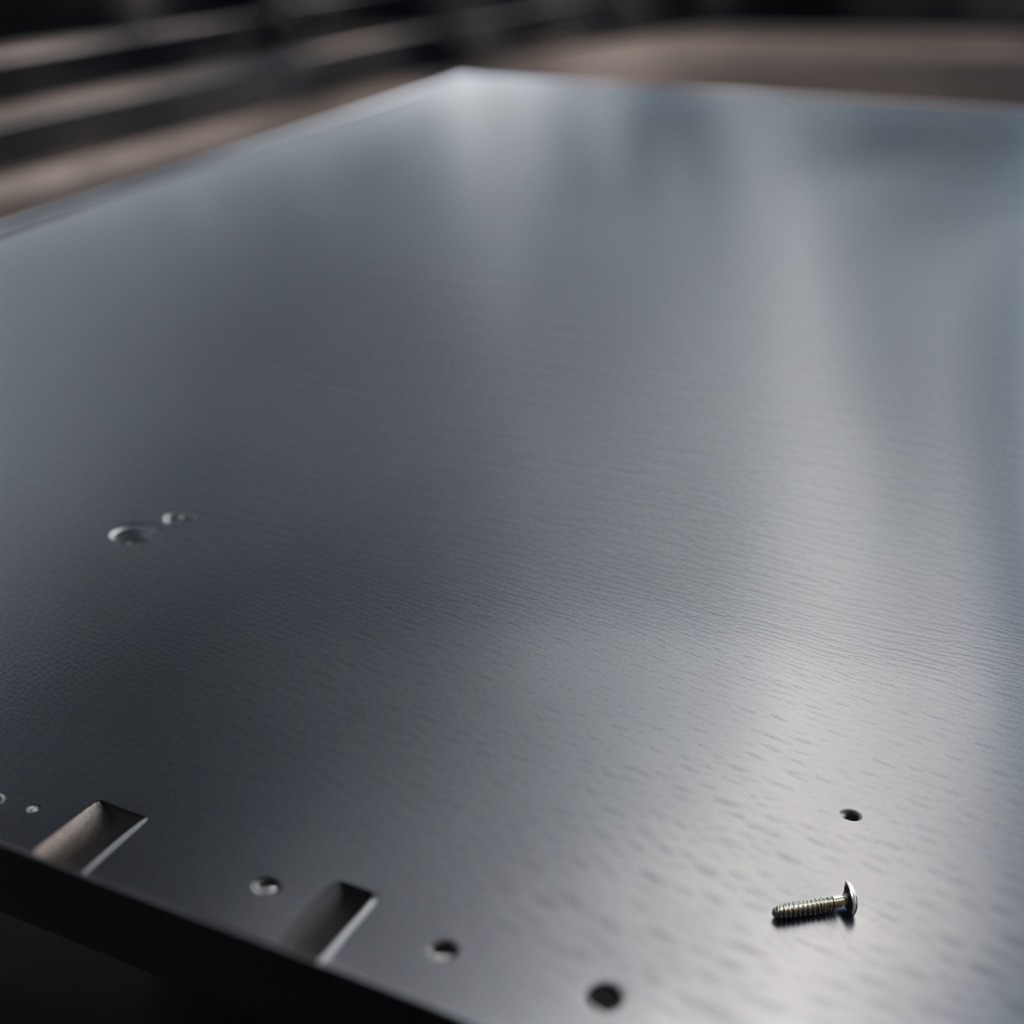
A metal screw is lying on the cold steel table in a mining workshop.